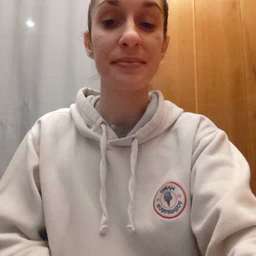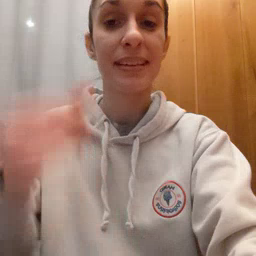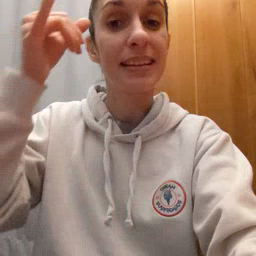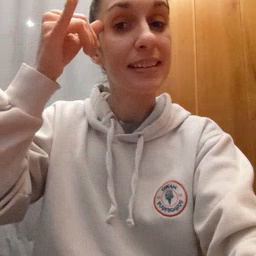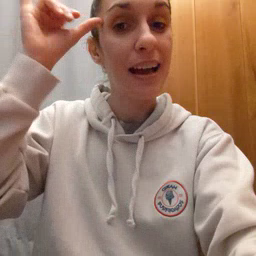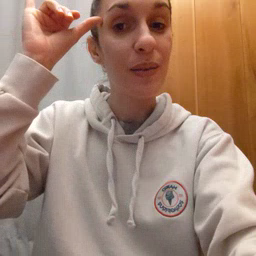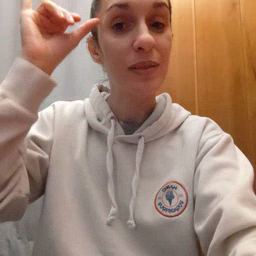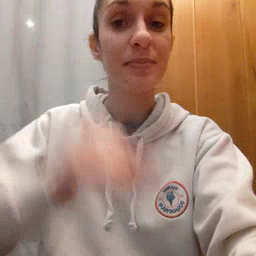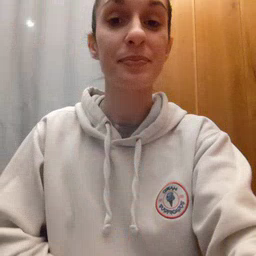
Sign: cow